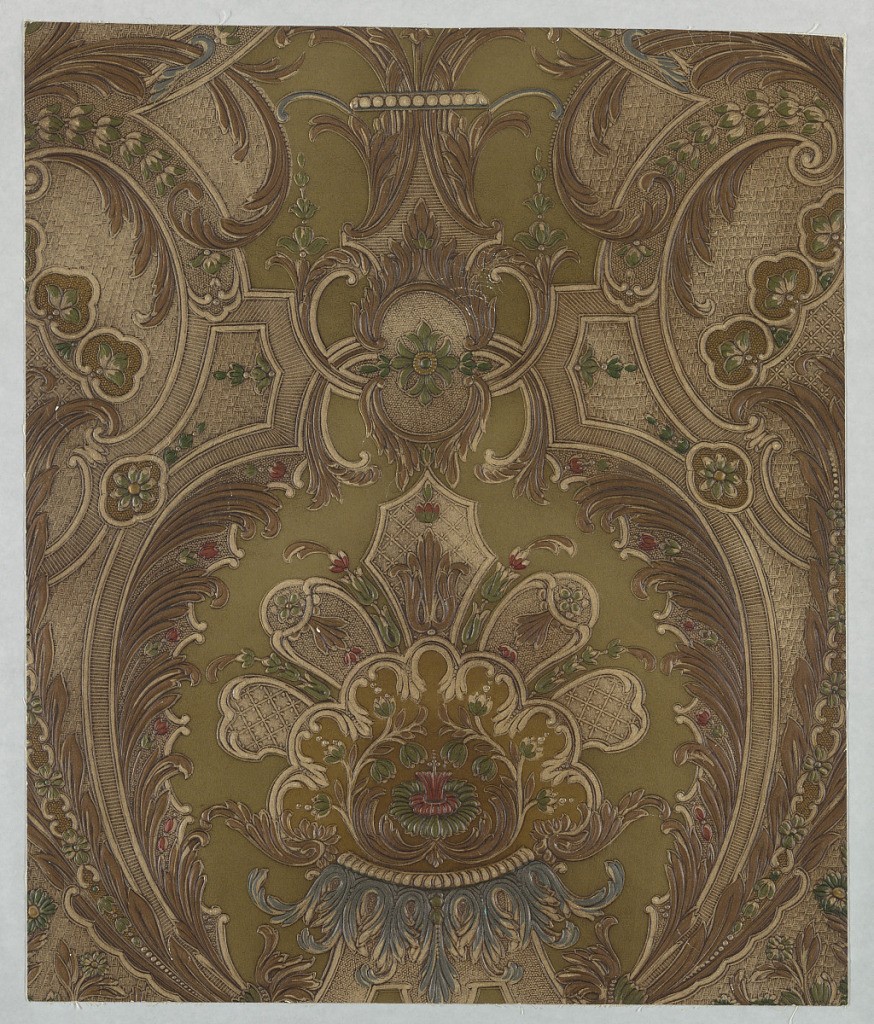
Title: Sidewall
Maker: M.H. Birge & Sons Co., 1834
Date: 1912
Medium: Block-printed paper, embossed, hand-rubbed oil finish
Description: Imitation leather. A large center motif of fantastic flowers and scrolls. Enclosed in oval shaped bands with acanthus leaves. Copied from a collection of old tooled leathers at The Hague, Netherlands. Entire design is embossed and antiqued by hand. On reverse side is written: "8396EC".